Field crop: tomato
Growth stage: 2
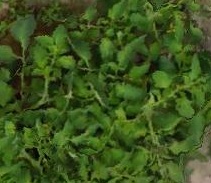
Species: tomato